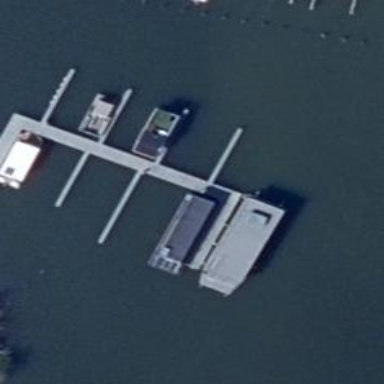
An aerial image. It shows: Man-made pier.